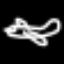
Label: airplane